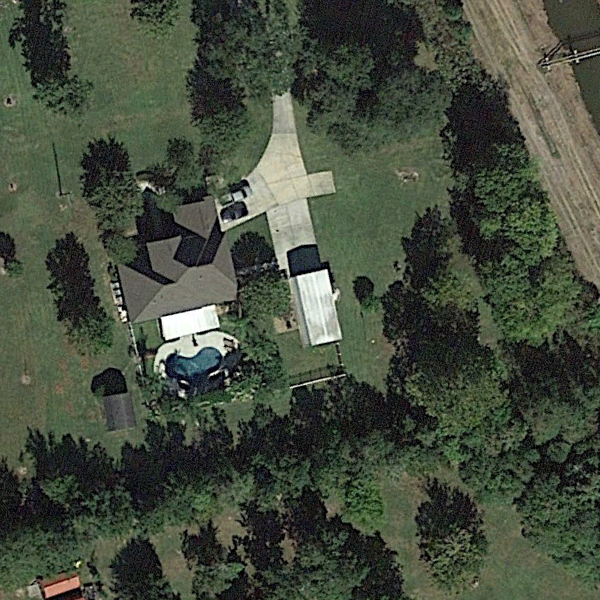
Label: SparseResidential